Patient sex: M
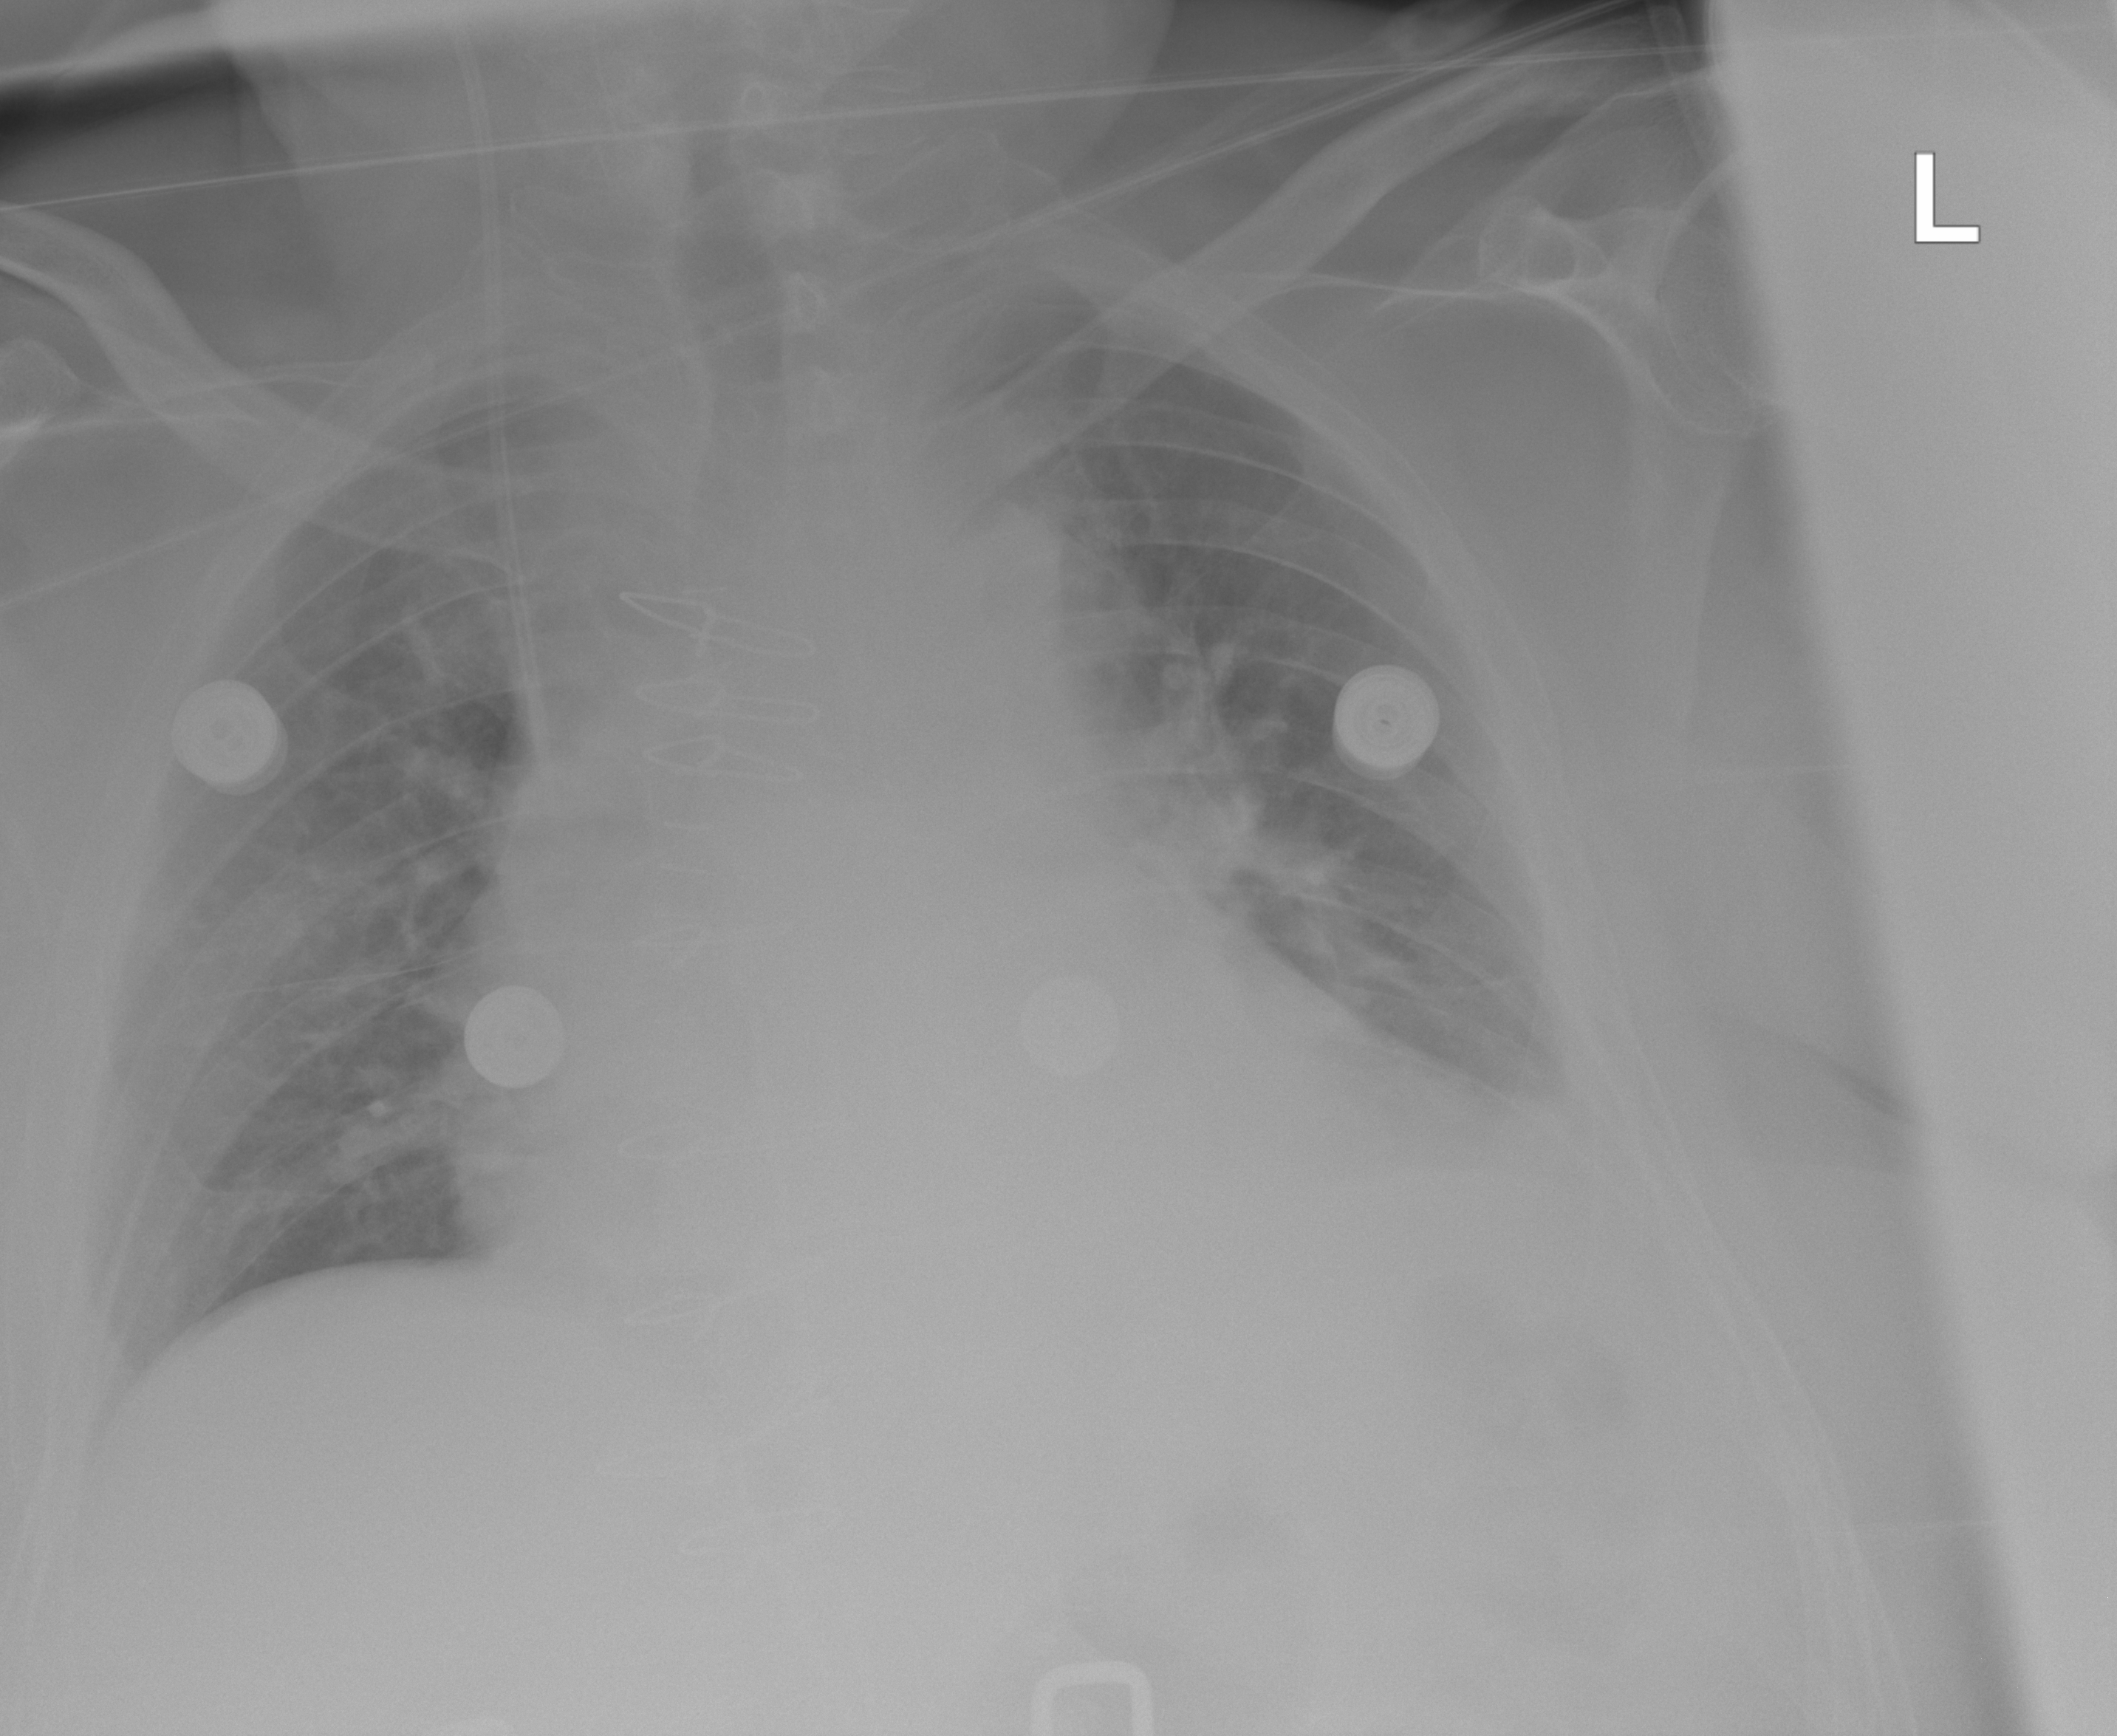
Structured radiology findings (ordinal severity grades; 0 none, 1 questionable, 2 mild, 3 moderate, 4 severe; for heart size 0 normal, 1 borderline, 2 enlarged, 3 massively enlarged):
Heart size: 2
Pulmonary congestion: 2
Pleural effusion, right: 0
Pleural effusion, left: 2
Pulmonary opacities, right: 0
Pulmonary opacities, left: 0
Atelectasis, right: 0
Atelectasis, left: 2